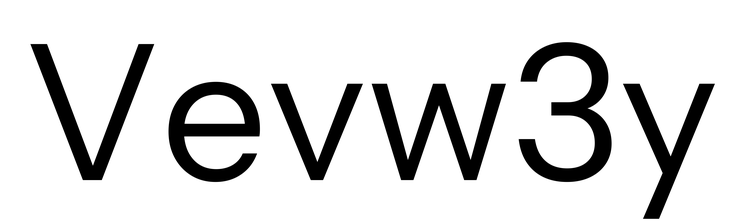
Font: InstrumentSans_Regular